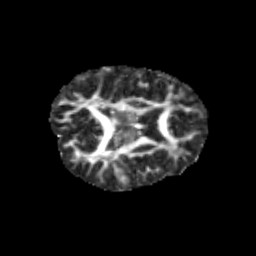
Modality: FA
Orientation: axial
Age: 10
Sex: male
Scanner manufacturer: siemens
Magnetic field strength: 3 T
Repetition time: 3.8 s
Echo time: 0.07 s